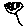
Label: flower